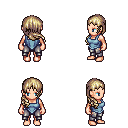
a pixel art fantasy rpg character, female body template, human, light skin, blue vest, metal pants, white blonde right-swept hairstyle, four views (front, back, left, right), 2x2 character sprite sheet, small pixel art, hard edges, no anti-aliasing